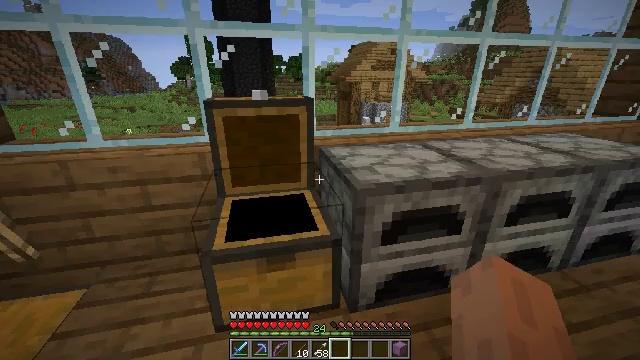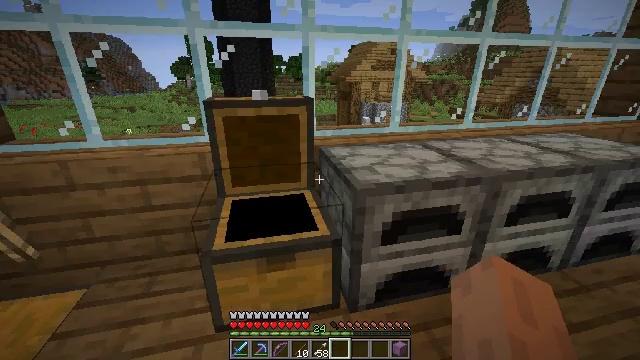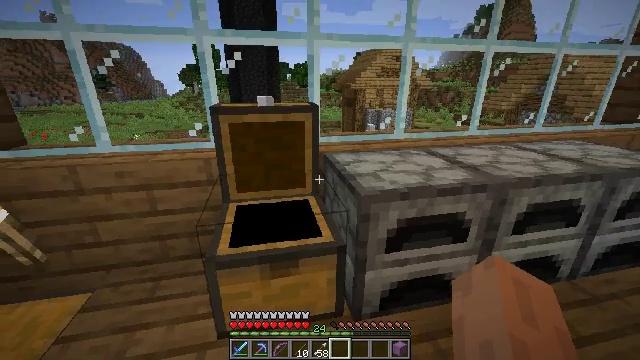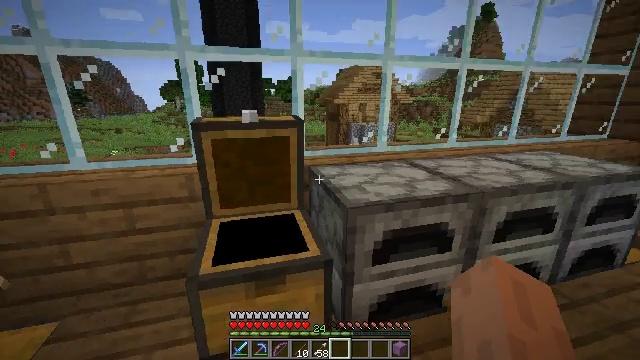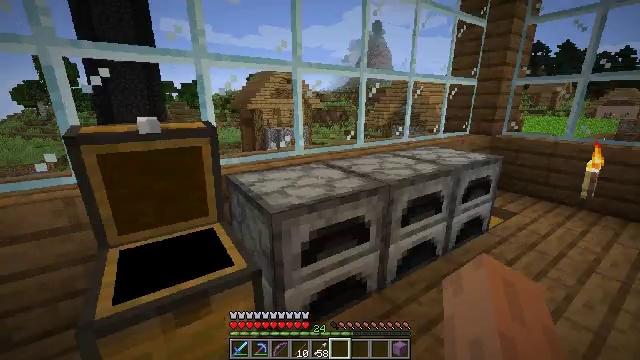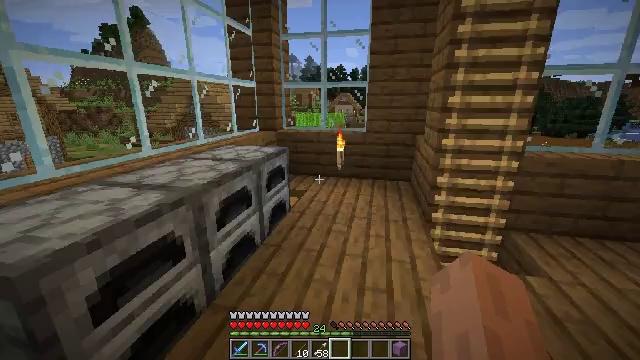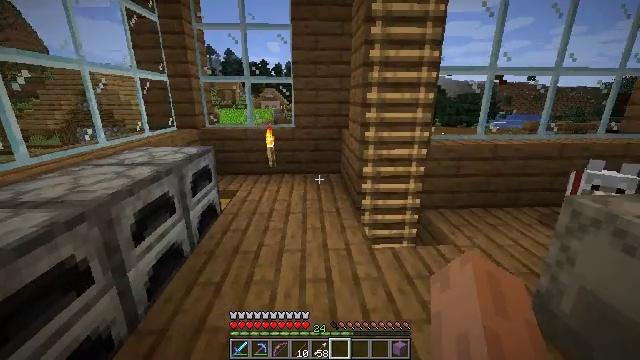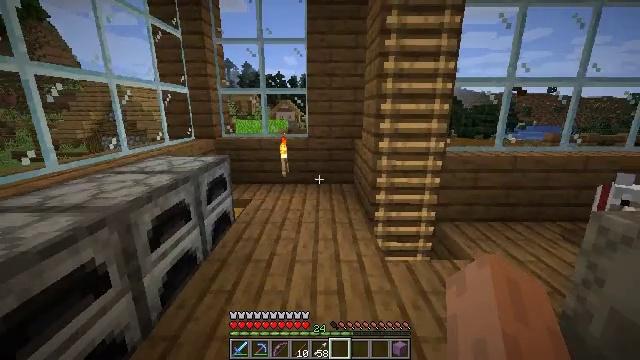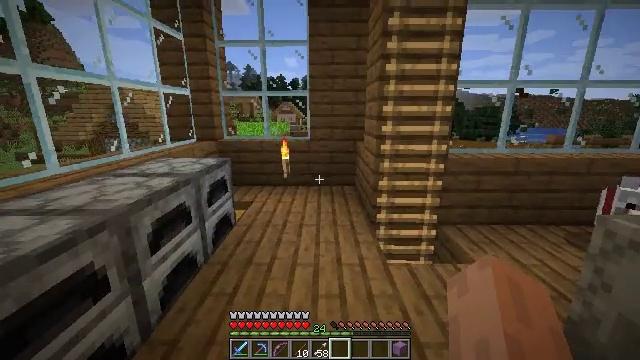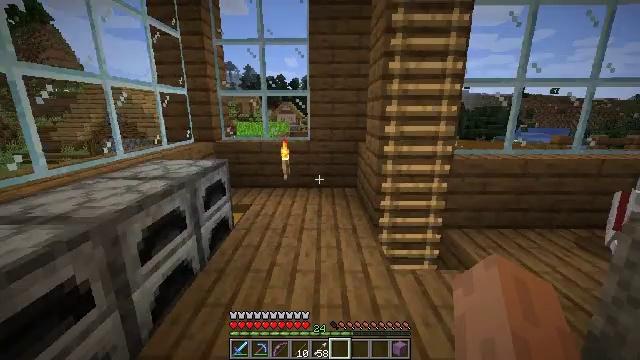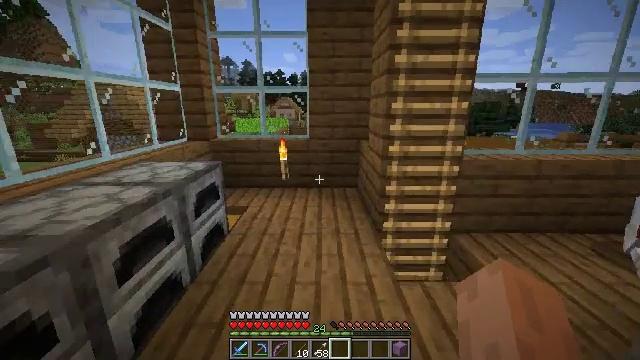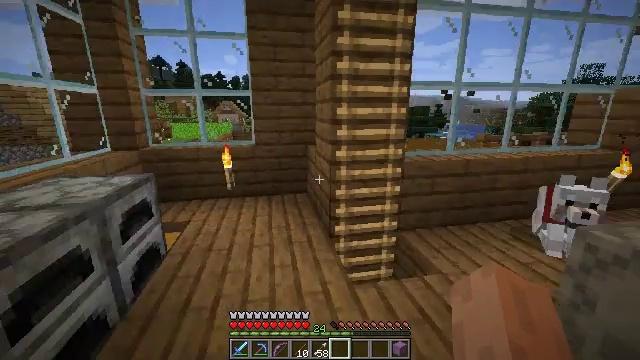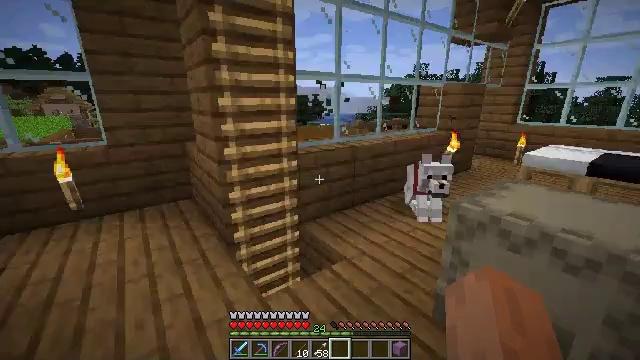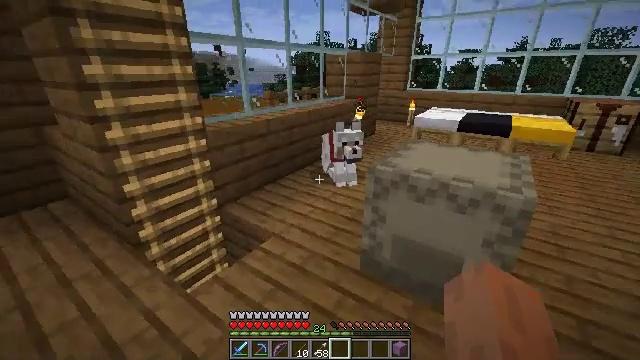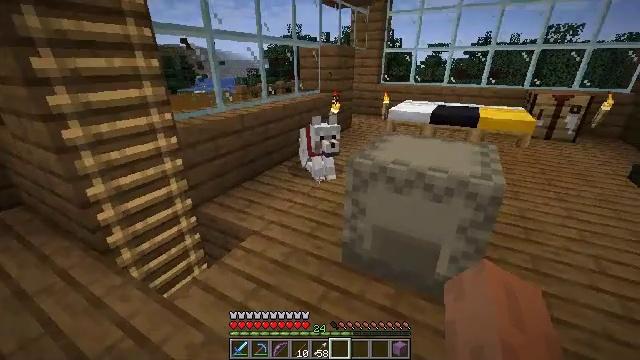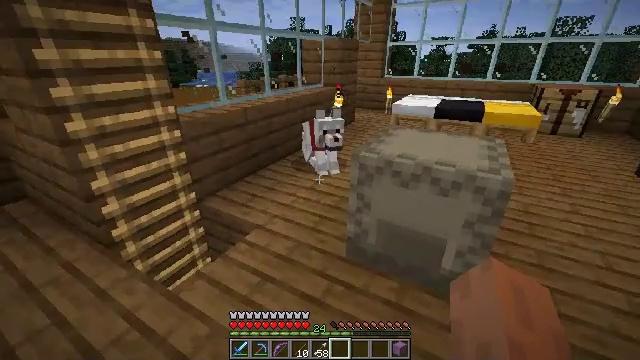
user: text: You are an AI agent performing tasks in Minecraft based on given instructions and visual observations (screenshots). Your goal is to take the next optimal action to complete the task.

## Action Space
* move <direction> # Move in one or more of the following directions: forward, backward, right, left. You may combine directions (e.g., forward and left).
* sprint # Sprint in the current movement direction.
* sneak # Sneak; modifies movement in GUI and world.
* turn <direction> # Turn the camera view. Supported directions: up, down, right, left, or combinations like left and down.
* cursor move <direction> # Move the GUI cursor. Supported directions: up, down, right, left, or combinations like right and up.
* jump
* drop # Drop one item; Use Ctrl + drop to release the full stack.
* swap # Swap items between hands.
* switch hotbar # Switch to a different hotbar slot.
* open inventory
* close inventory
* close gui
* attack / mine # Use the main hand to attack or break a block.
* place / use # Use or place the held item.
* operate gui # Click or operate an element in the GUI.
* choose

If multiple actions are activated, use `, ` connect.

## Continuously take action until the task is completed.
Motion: motion action
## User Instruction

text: Mine the light gray shulker box.
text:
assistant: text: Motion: no_op
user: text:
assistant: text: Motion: turn left and up
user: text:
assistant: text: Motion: turn right and up
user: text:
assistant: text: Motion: turn right and up
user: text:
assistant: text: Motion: turn right
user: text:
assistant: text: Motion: turn right
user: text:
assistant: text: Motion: turn left and up
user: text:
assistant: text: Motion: move forward
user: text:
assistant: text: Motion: move forward
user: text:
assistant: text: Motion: move forward
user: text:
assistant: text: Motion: move forward, turn right
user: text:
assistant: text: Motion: turn right and down
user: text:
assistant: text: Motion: turn right and down
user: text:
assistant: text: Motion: turn right and down
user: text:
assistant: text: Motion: turn down
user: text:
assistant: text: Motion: no_op
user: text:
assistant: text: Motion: no_op
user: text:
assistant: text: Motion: turn left and down
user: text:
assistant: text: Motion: no_op
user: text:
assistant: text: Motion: no_op
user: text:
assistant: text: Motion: turn left
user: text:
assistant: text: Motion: turn left
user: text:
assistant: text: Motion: turn right
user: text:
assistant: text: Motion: move forward, turn right
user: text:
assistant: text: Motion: move forward, turn right and down
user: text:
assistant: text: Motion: turn right
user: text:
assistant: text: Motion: turn right
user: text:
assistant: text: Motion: turn right and up
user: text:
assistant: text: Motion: no_op
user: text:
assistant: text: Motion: no_op